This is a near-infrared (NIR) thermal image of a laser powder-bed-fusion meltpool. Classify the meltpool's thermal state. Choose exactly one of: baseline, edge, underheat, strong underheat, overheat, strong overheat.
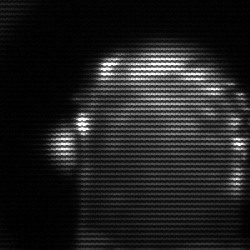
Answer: baseline